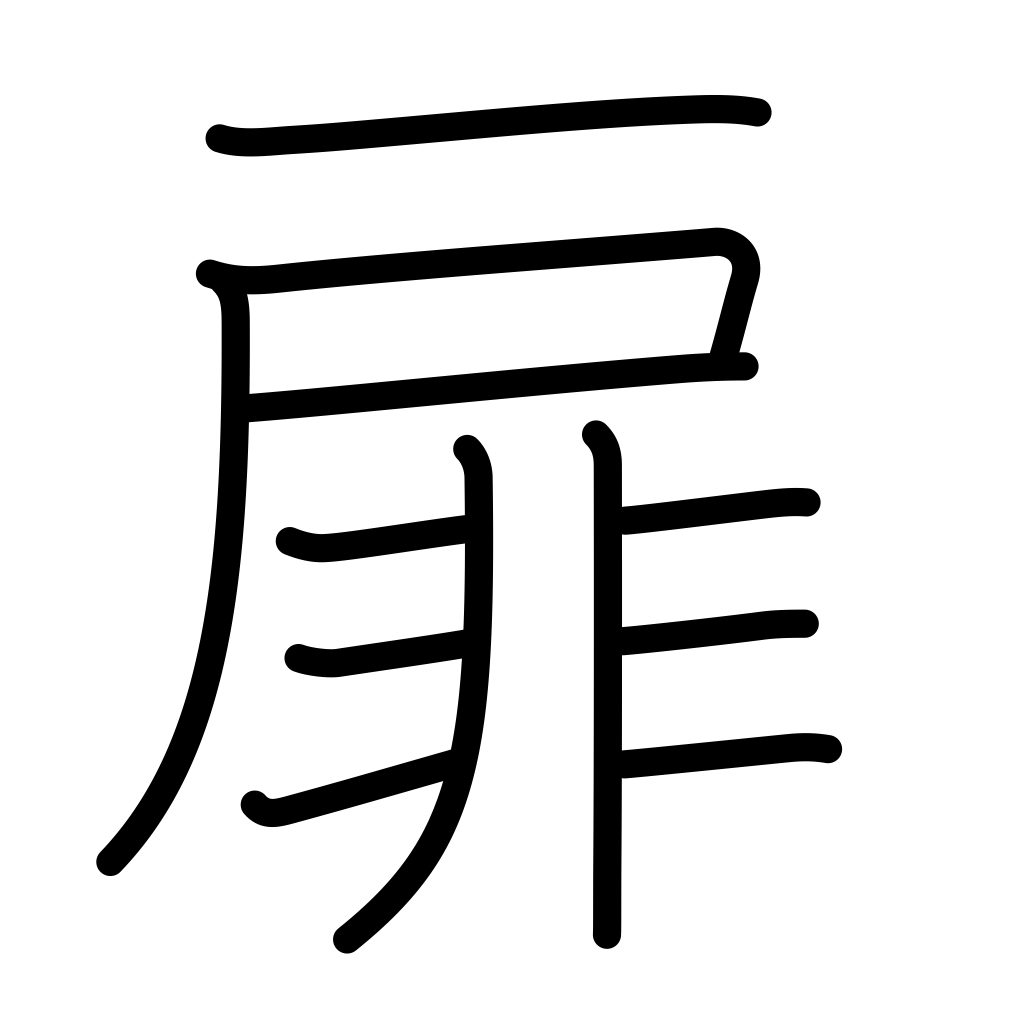
Meaning: front door, title page, front page